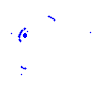
Particle: electron